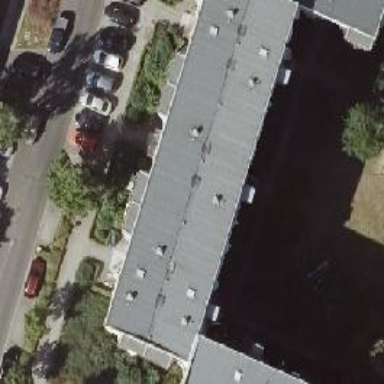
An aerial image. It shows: Flat-roofed apartment building.